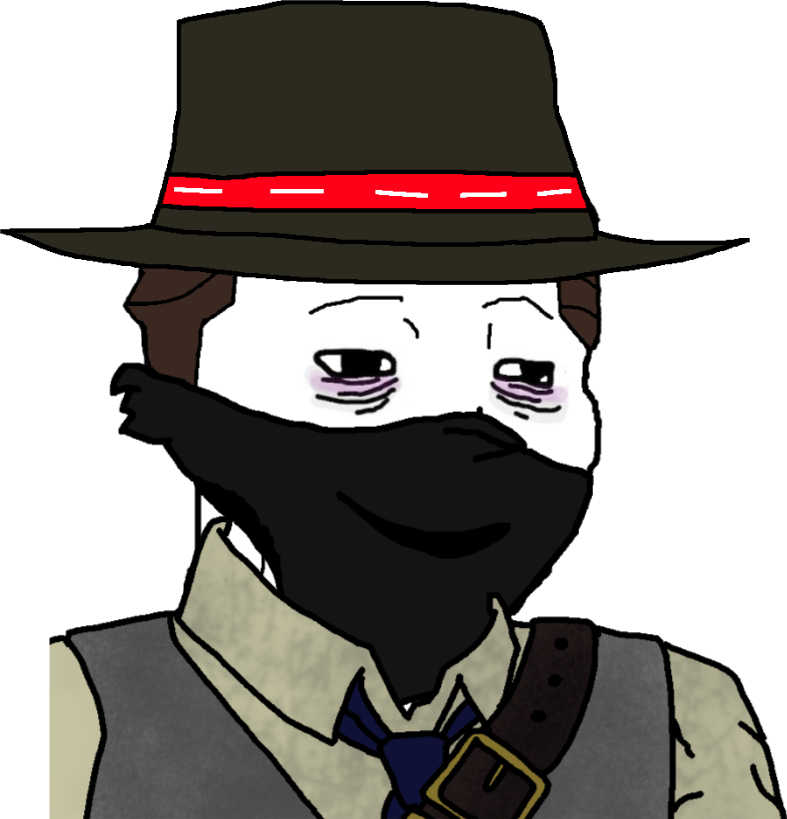
Label: 5_Doomer